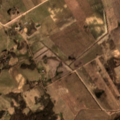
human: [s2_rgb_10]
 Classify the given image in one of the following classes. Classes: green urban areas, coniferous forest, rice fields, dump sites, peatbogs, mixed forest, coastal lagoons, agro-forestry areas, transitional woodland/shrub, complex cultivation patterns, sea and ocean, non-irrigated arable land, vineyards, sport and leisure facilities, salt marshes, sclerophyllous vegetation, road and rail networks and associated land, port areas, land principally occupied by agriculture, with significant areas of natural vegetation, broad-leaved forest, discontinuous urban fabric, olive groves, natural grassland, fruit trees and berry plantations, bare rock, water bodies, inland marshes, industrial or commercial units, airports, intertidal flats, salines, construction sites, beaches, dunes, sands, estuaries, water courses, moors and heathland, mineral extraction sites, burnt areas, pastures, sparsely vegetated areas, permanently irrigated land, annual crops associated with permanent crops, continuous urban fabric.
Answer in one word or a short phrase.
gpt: non-irrigated arable land, complex cultivation patterns, land principally occupied by agriculture, with significant areas of natural vegetation, transitional woodland/shrub